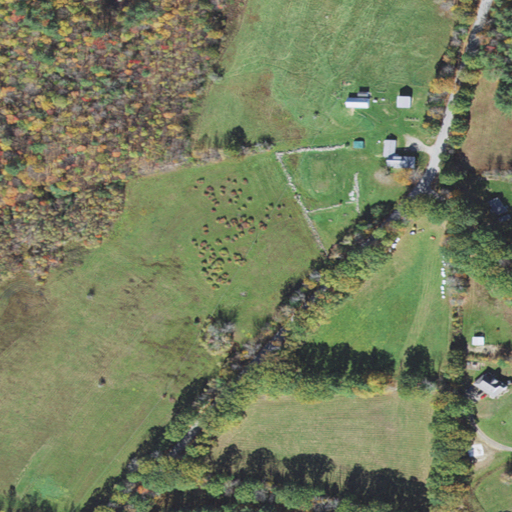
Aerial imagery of mountain in New Hampshire named Nims Hill containing pasture, mixed forest, deciduous forest, open development, low intensity development, shrub, and evergreen forest